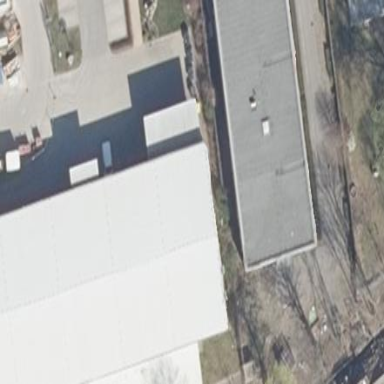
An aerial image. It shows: Community centre.